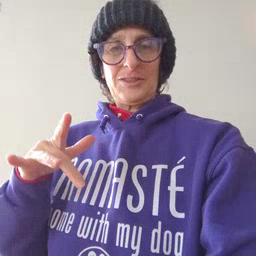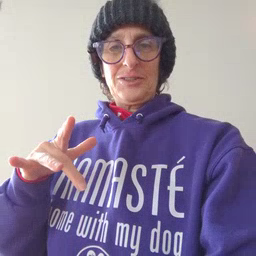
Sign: touch